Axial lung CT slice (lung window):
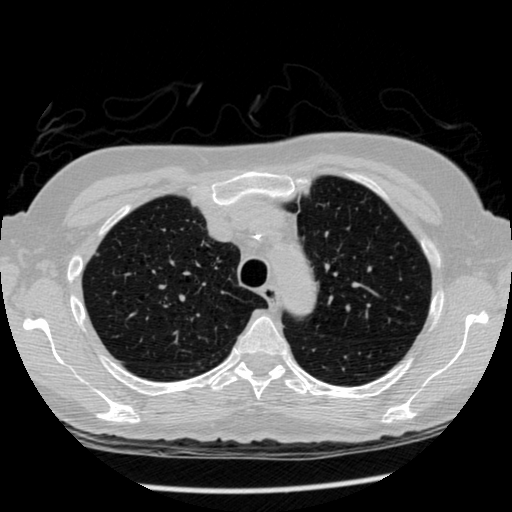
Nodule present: no